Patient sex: F
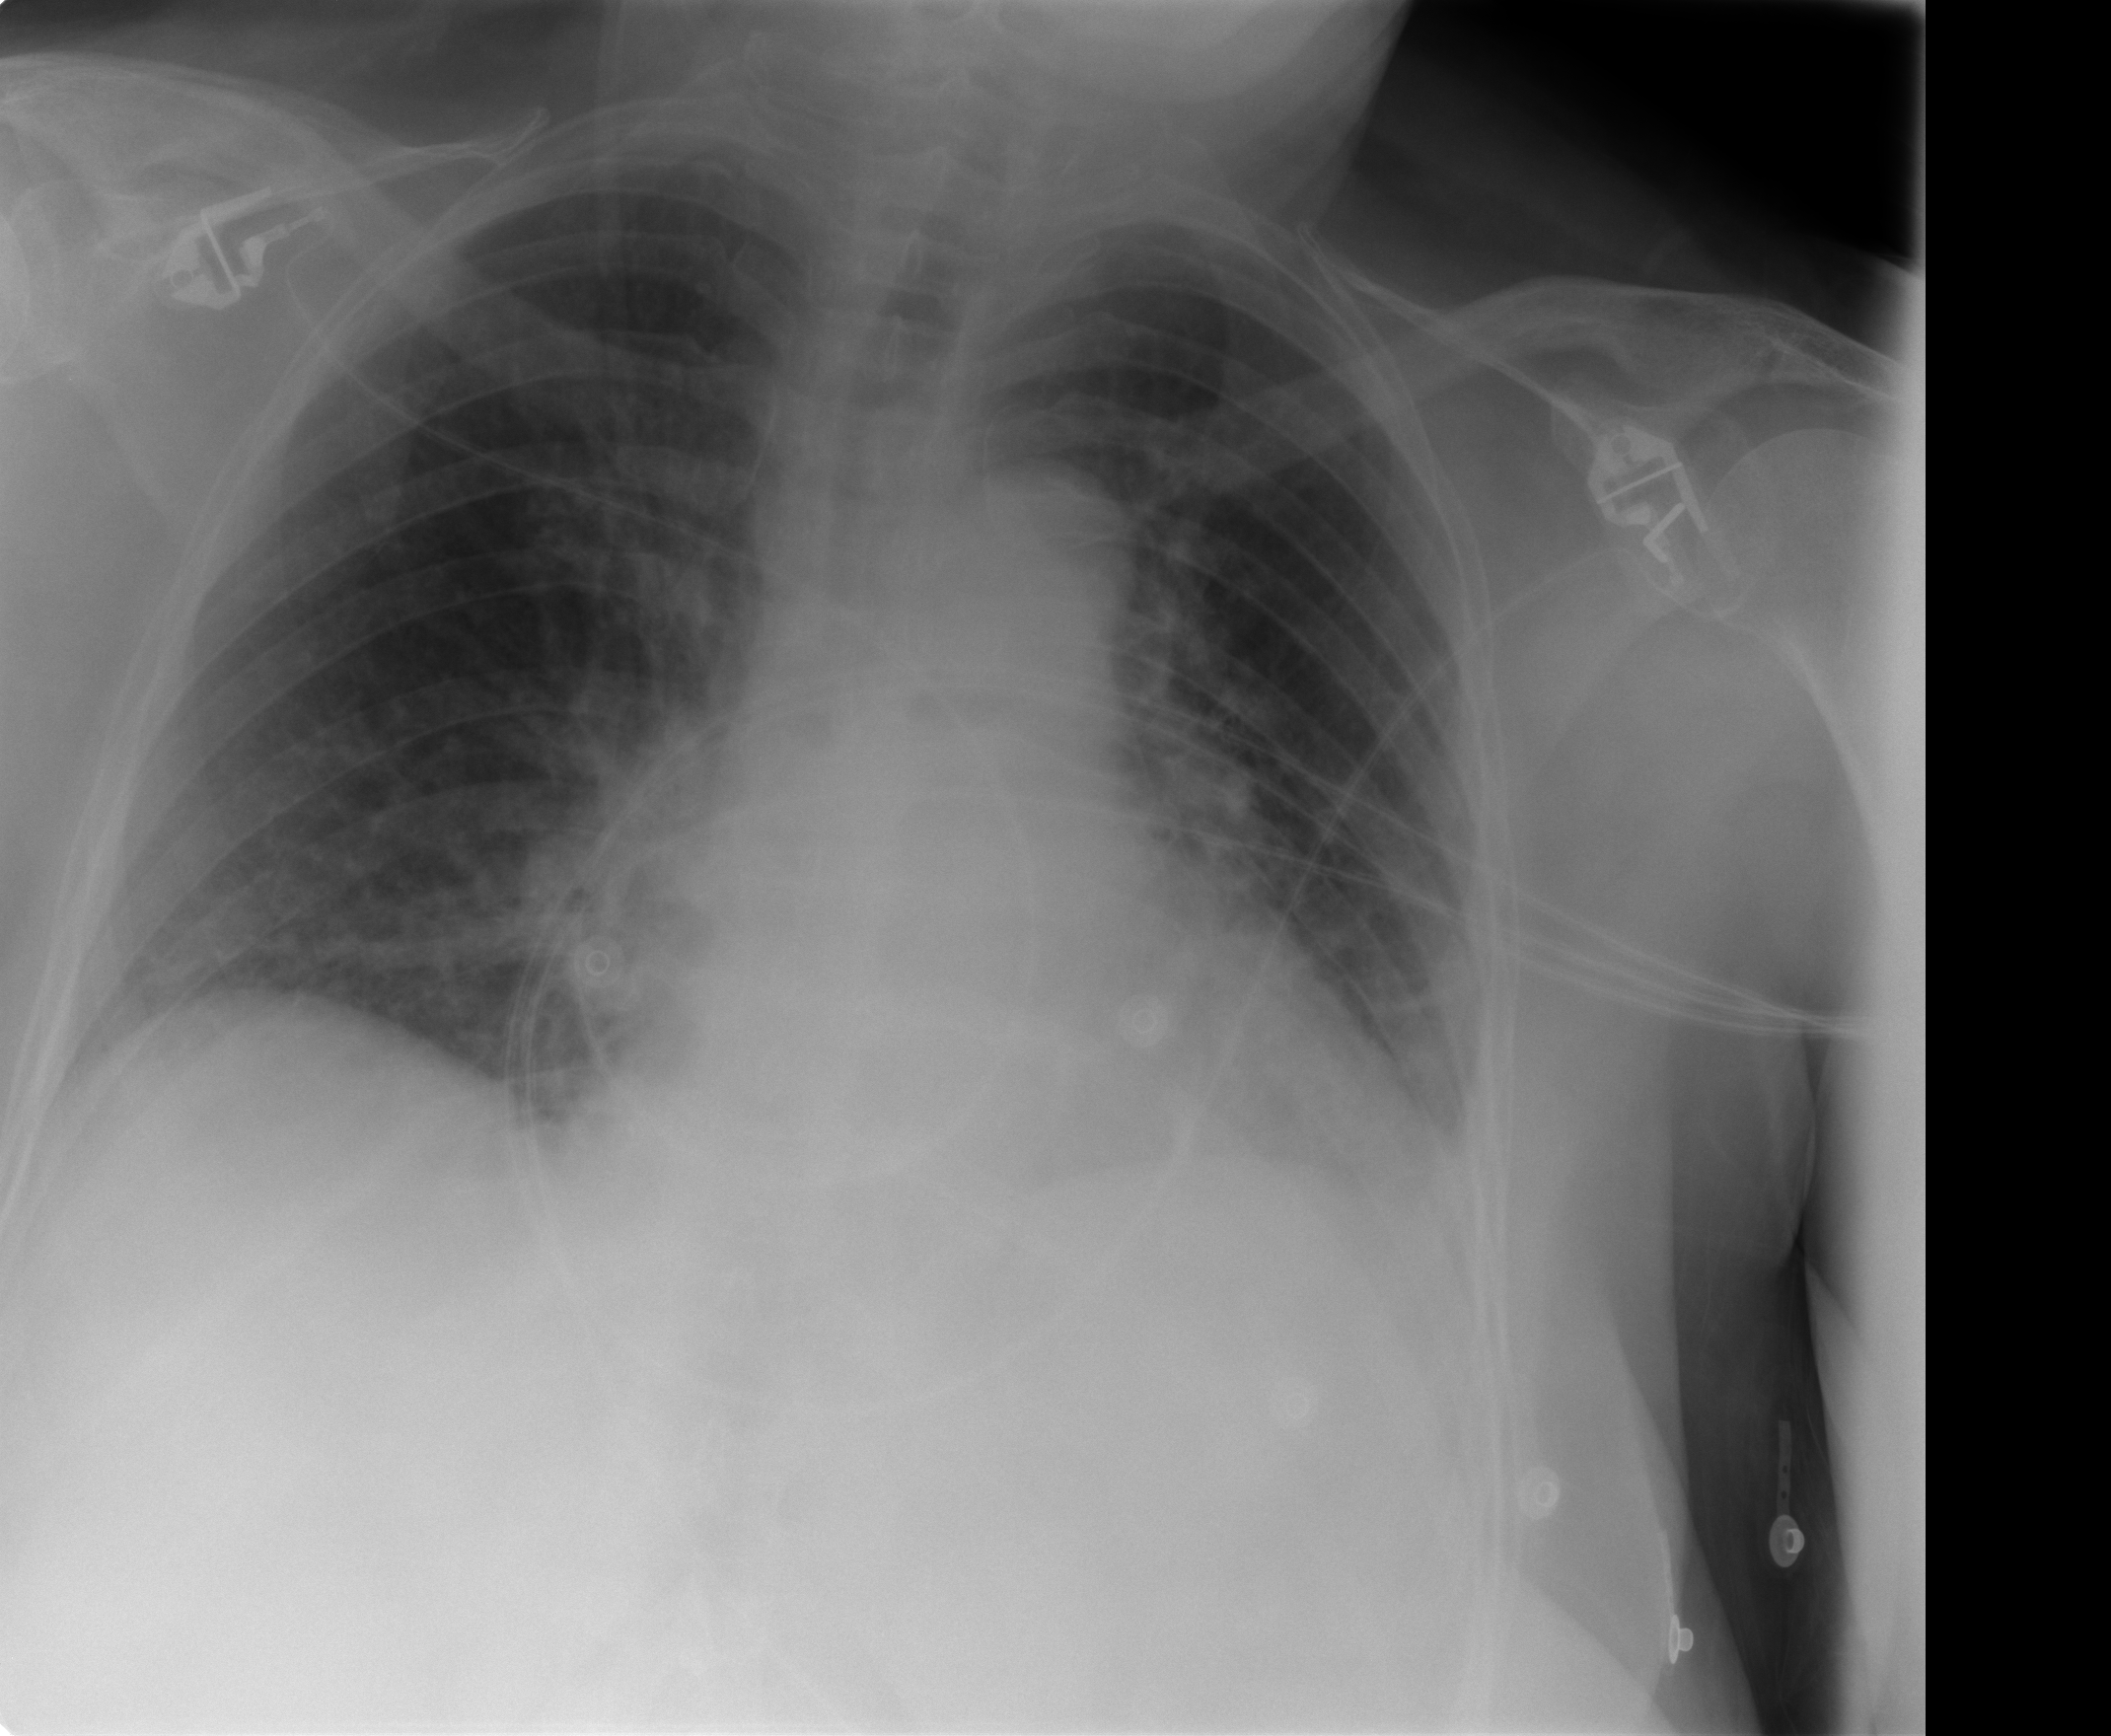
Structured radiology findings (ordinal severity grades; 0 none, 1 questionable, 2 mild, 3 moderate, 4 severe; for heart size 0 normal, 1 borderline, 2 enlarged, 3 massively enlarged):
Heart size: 0
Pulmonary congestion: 2
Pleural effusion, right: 3
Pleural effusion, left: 1
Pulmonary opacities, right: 1
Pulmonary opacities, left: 1
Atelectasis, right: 1
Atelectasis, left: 2